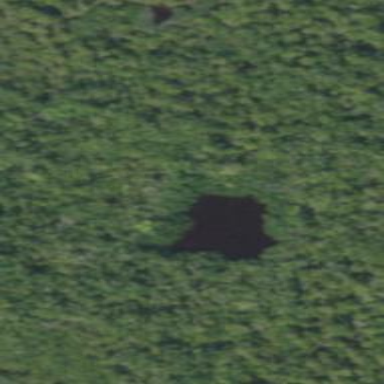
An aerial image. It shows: Pond surrounded by natural water.